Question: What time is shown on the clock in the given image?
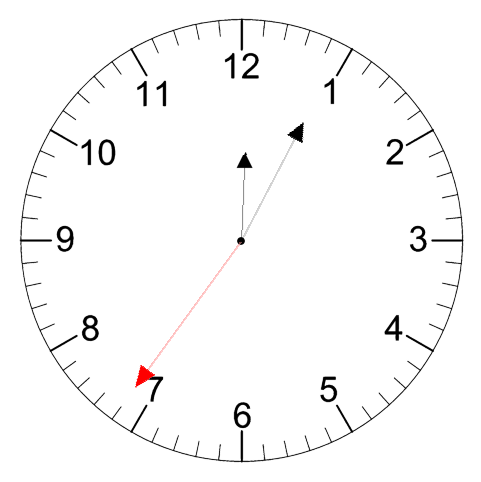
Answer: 12:04:36